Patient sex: F
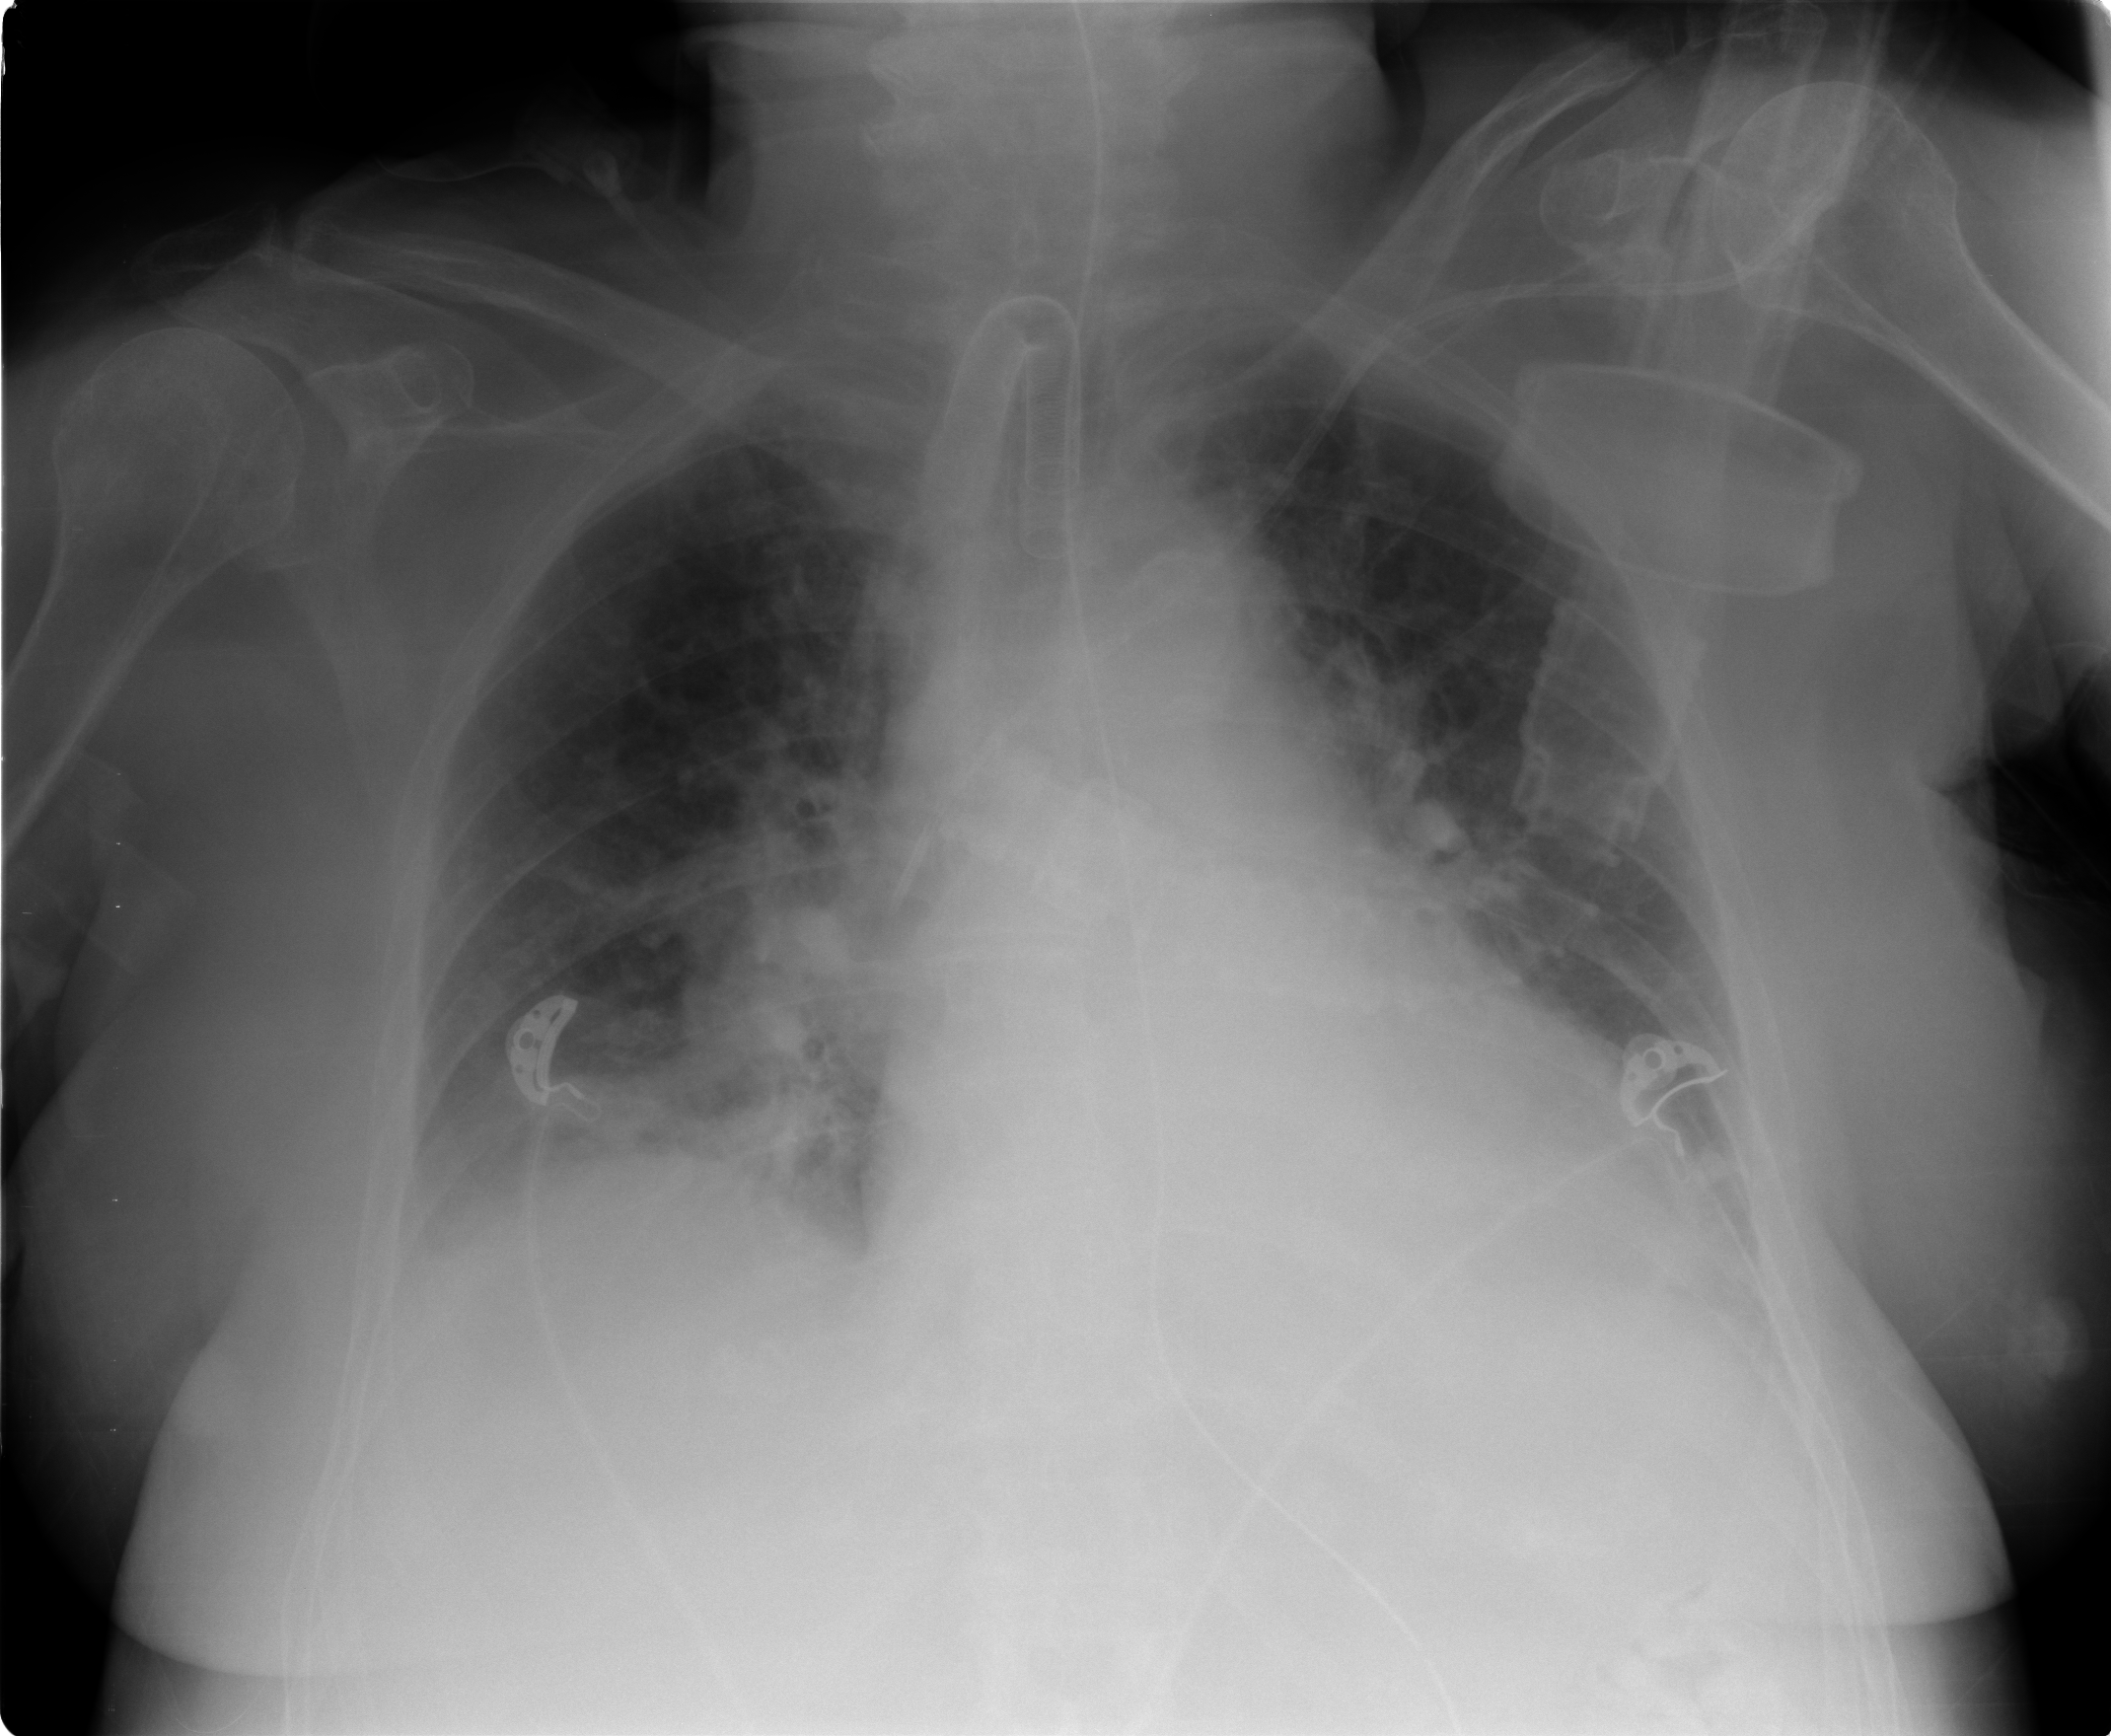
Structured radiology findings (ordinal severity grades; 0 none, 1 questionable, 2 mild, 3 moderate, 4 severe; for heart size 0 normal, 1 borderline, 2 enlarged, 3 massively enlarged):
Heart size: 2
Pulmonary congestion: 2
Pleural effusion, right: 2
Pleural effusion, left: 1
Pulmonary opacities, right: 1
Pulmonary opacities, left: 0
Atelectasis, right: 2
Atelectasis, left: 2